Question: I'm newbie in eclipse, what's this square frame around the "null" means.

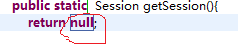
Answer: That looks like an editing box. Sometimes when you do things like inserting code from a template or letting Eclipse add unimplemented abstract methods it will put these edit boxes around the default values that you're likely to change. If you click on it and hit enter it should go away.